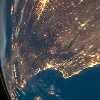
Label: land